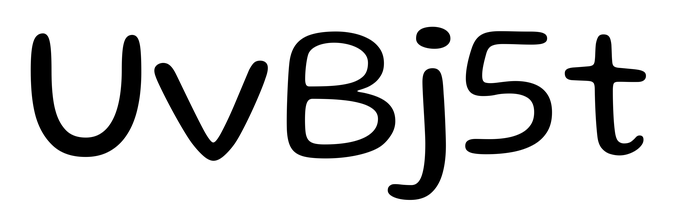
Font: Gluten_Light